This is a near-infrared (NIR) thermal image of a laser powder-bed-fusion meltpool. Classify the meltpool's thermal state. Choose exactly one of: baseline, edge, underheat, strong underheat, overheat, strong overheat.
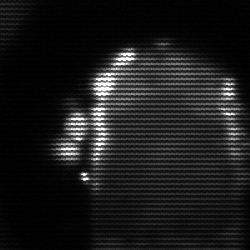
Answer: baseline